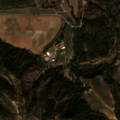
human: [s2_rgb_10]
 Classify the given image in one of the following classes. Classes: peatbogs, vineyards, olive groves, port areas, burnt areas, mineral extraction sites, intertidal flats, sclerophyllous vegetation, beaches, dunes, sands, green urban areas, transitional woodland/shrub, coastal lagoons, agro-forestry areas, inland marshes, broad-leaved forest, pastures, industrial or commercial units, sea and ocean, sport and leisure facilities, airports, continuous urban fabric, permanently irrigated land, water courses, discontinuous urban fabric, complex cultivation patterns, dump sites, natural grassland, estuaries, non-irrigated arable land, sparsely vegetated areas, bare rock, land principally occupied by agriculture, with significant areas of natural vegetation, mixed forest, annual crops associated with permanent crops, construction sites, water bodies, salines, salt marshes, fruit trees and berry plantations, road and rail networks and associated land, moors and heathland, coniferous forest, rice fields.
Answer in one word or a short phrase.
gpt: permanently irrigated land, olive groves, complex cultivation patterns, broad-leaved forest, mixed forest, transitional woodland/shrub